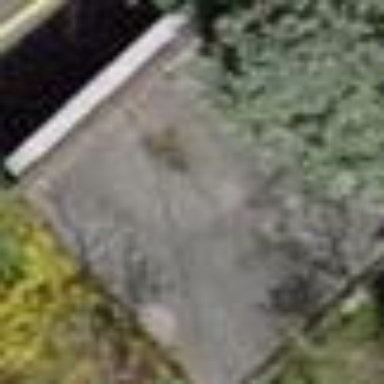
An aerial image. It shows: Garage.